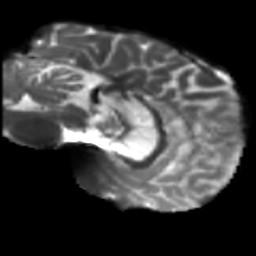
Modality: T2w
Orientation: sagittal
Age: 49
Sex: male
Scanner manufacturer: siemens
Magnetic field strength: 3 T
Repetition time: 5.25 s
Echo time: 0.08 s